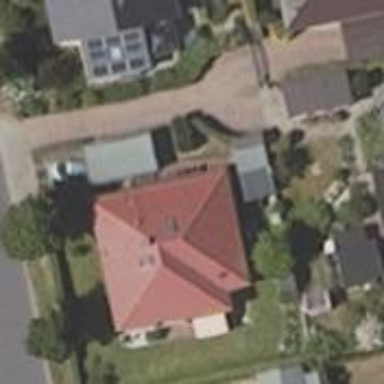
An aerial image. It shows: Simple and straightforward house.